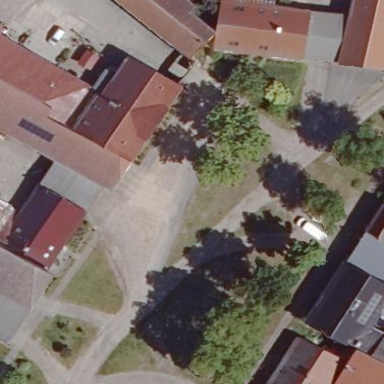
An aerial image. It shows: Village green area.